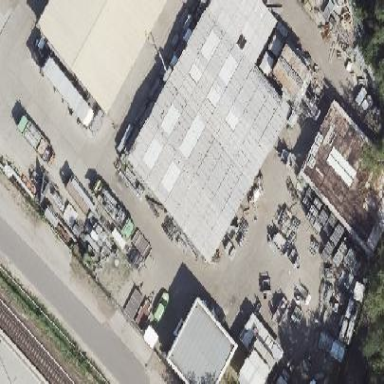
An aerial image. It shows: Commercial building with gabled roof.